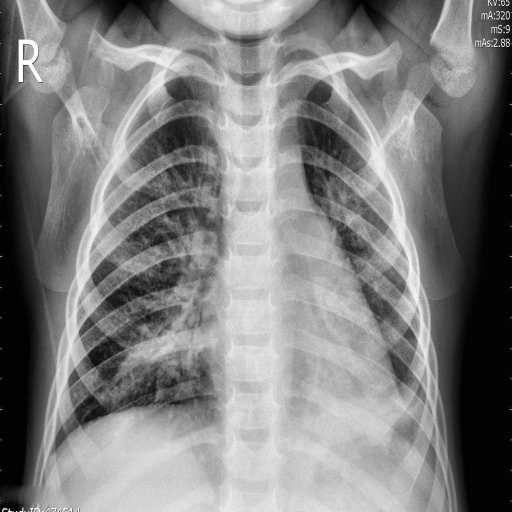
Finding: PNEUMONIA